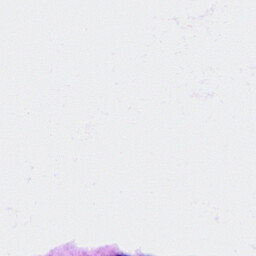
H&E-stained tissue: Ovarian